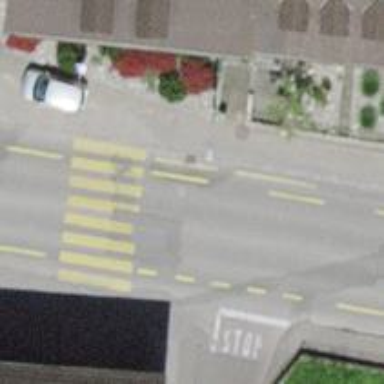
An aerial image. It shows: Public transport stop position.